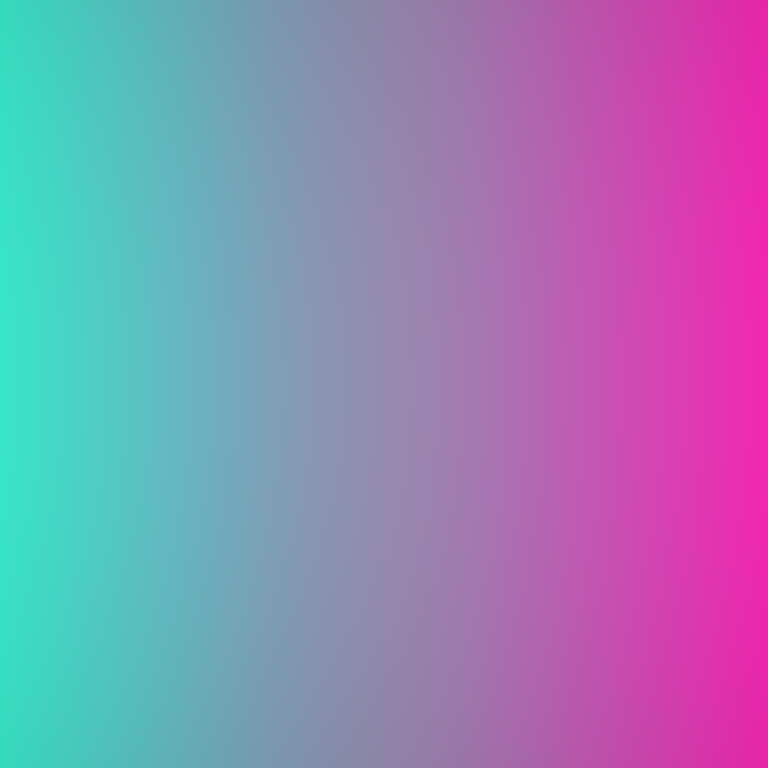
Abstract light effect, smooth gradient from teal to magenta, calm atmosphere, soft glow, no room, no furniture, no objects.